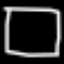
Label: square